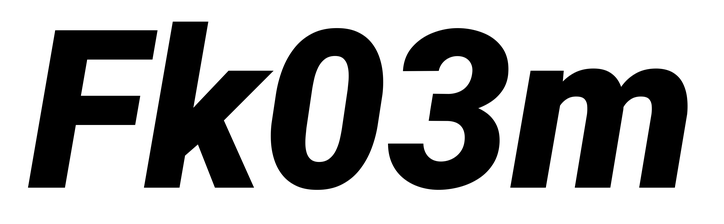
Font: Roboto-Italic_Black_Italic